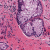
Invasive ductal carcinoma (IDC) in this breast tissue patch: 0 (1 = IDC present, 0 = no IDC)